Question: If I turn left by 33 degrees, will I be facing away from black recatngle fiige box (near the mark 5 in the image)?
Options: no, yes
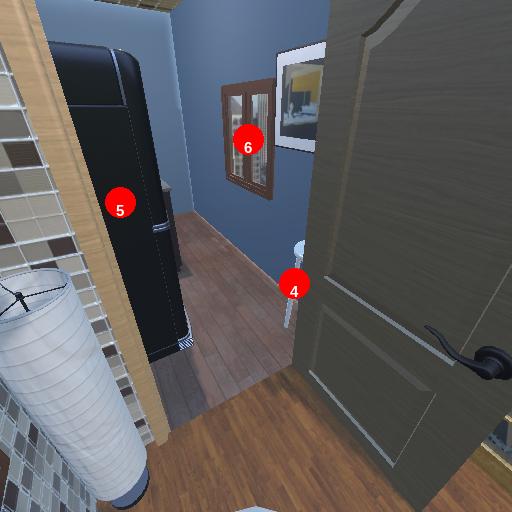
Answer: no